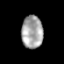
Tissue: prostate
Cell type: T cells
Senescence score: 0.3399
Nuclear area (px): 688
Mean DAPI intensity: 165.449